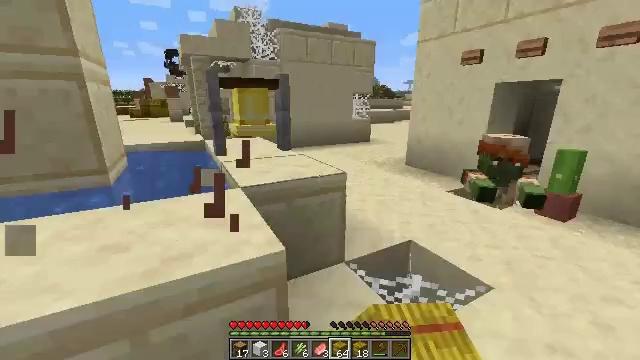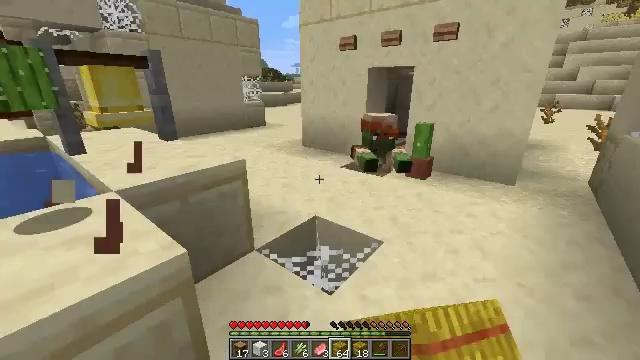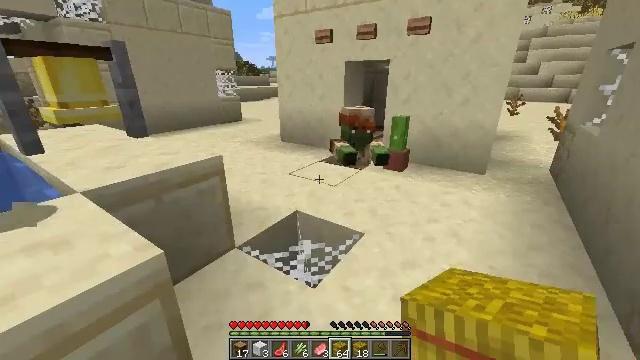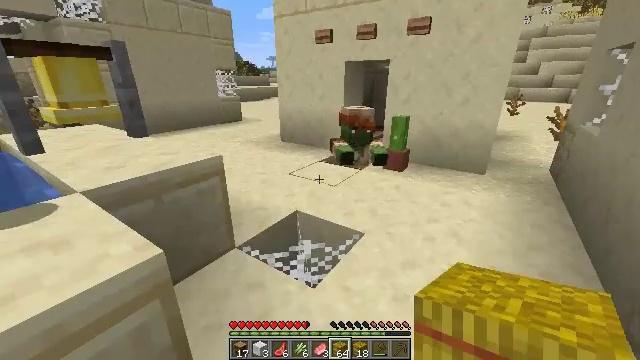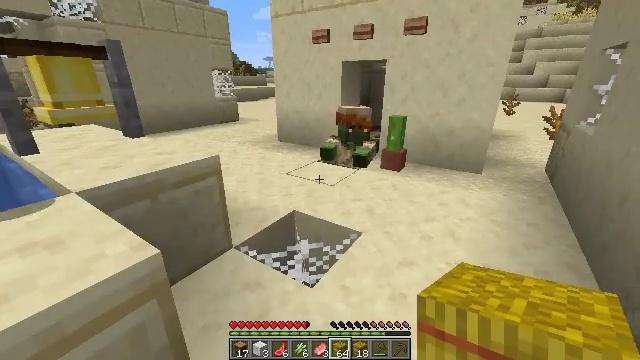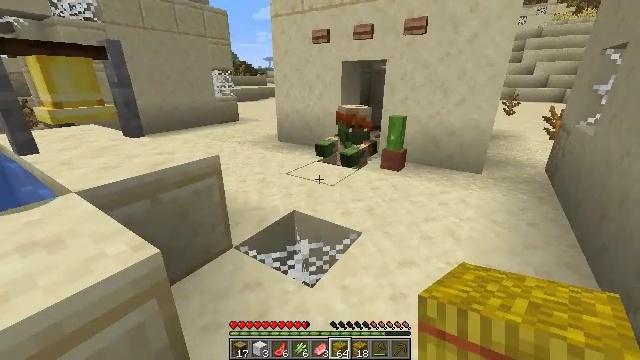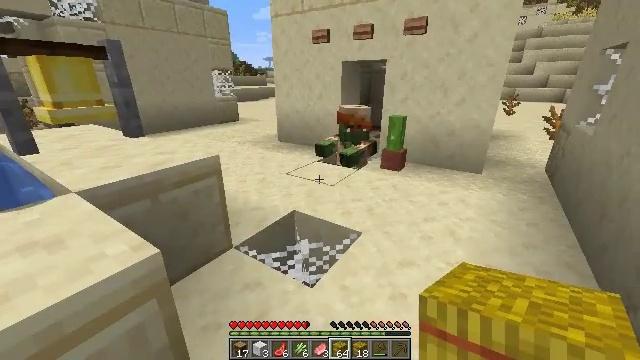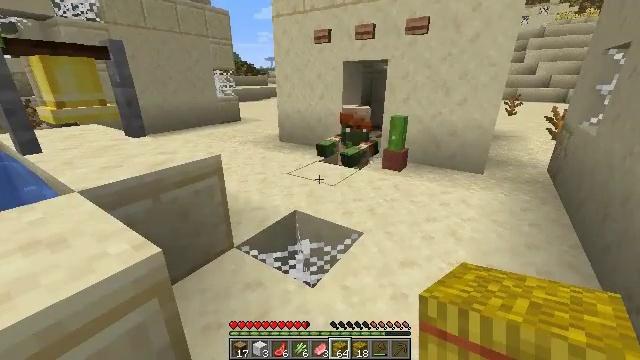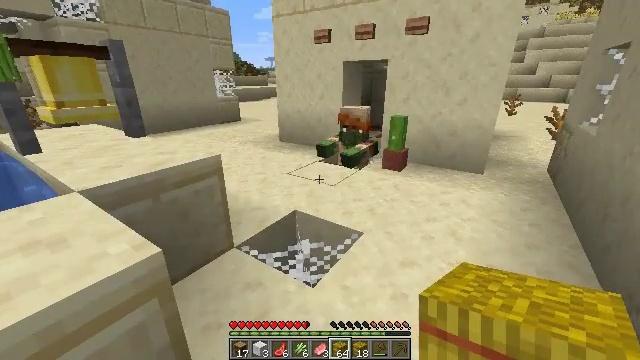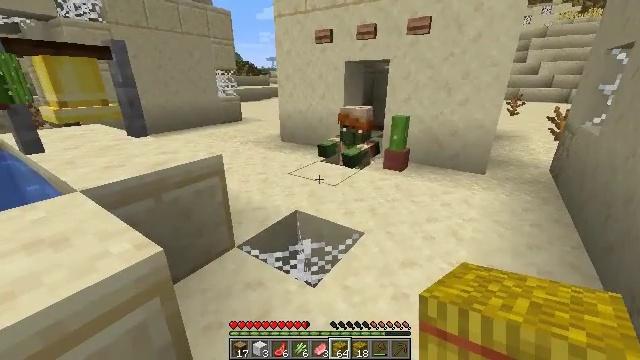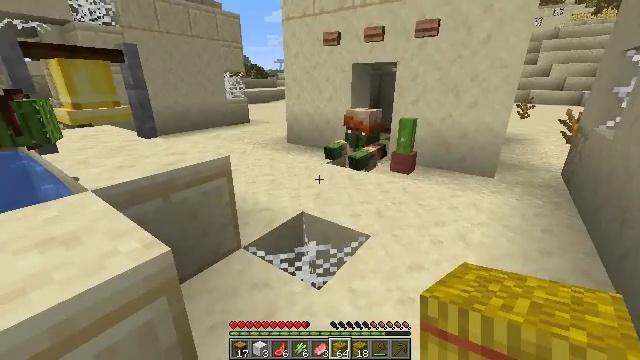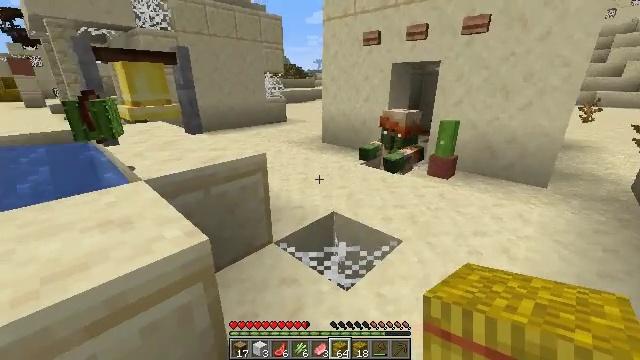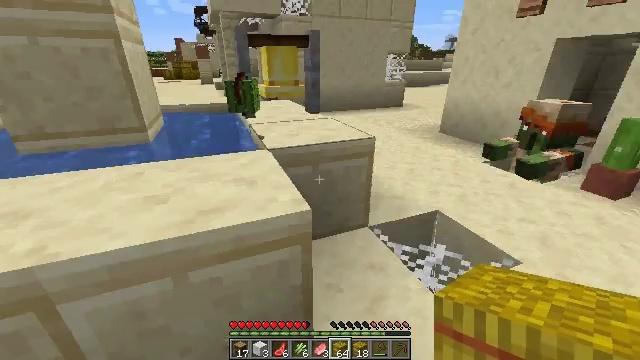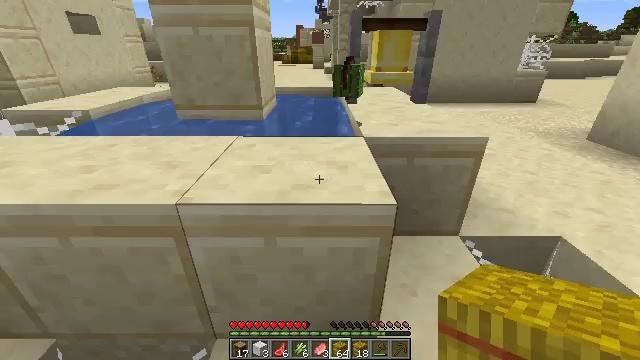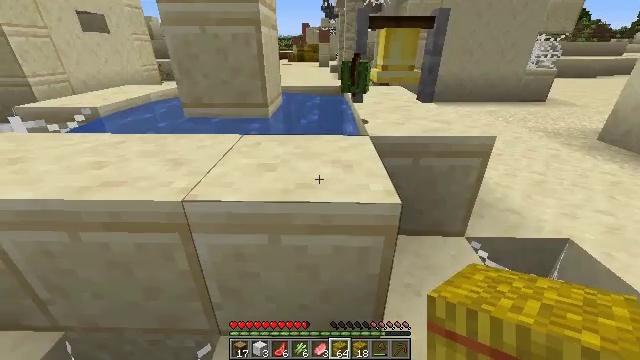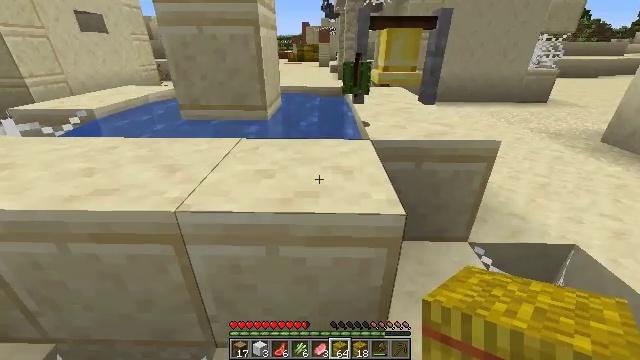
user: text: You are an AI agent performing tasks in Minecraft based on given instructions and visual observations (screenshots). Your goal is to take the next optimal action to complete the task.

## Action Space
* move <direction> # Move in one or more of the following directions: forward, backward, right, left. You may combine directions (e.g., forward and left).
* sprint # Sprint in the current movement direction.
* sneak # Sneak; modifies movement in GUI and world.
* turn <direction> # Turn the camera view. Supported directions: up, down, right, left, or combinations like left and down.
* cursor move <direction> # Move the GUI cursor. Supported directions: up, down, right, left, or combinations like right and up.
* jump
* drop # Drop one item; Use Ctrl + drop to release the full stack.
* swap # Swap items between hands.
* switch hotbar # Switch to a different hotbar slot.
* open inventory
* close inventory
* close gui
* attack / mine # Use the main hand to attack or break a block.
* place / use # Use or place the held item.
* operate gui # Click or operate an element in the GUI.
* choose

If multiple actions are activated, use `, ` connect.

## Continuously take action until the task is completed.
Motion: motion action
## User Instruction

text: Dig up the smooth sandstone block.
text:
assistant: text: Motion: turn right and down
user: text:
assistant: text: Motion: turn right and down
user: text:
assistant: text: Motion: no_op
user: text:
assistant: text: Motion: no_op
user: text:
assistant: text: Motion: no_op
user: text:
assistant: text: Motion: no_op
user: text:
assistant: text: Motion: no_op
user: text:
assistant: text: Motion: no_op
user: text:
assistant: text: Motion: no_op
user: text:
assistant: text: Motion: turn left
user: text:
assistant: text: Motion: turn left
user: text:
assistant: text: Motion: turn left and down
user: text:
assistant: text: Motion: turn left and down
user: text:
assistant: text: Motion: turn left
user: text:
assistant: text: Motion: move forward
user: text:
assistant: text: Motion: move forward
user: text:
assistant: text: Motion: move forward
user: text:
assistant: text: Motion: move forward, jump
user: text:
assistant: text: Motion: move forward, jump
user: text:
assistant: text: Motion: move forward, turn right and down, jump
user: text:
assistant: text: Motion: move forward, turn right and down, jump
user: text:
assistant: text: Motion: move forward, turn right and down, jump
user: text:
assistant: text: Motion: move forward, turn right and down
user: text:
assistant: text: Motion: move forward, turn right
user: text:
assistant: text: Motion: move forward
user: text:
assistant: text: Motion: move forward, turn right
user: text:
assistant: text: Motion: turn right
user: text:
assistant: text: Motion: no_op
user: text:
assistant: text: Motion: turn right
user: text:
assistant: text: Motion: turn right